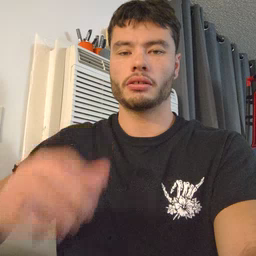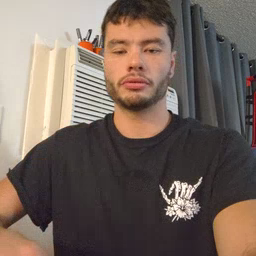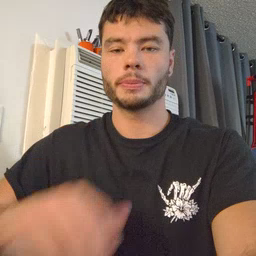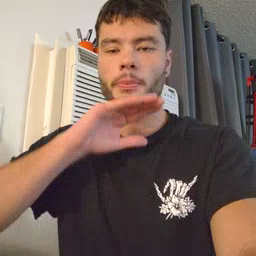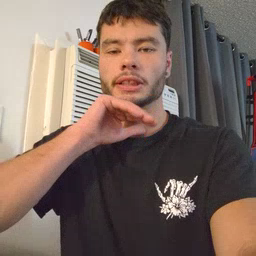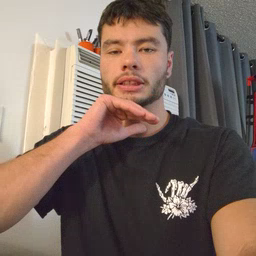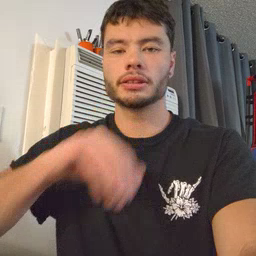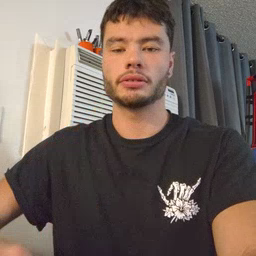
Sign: pig